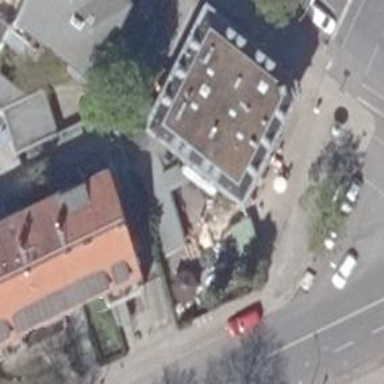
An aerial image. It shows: Ice cream stand or shop.